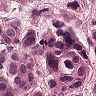
Metastatic tissue present: yes